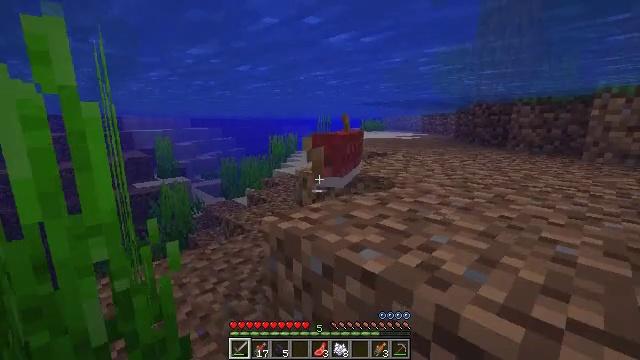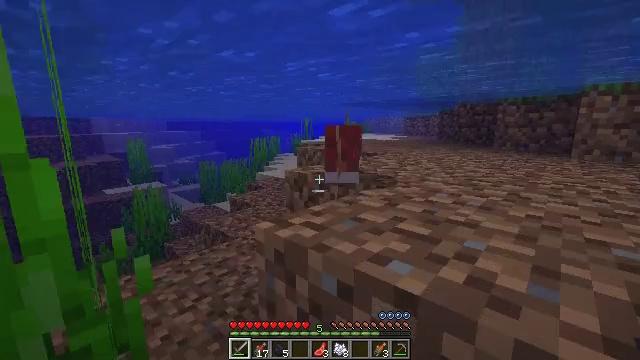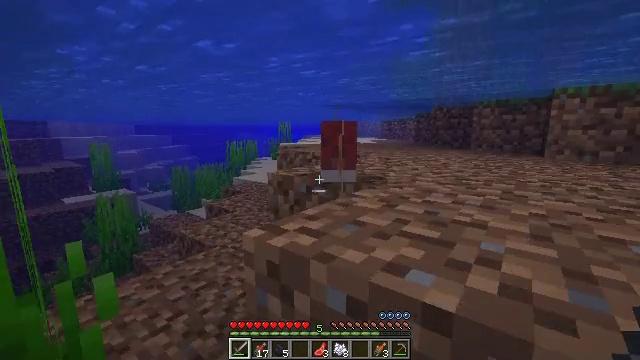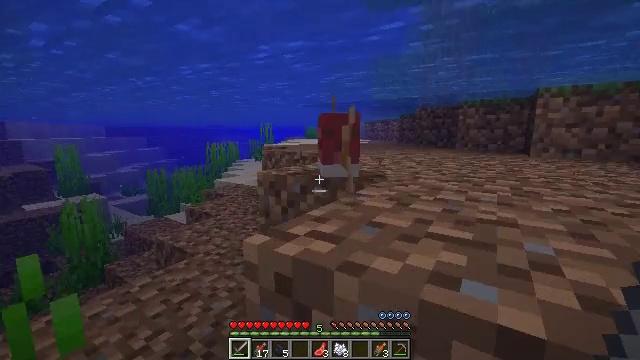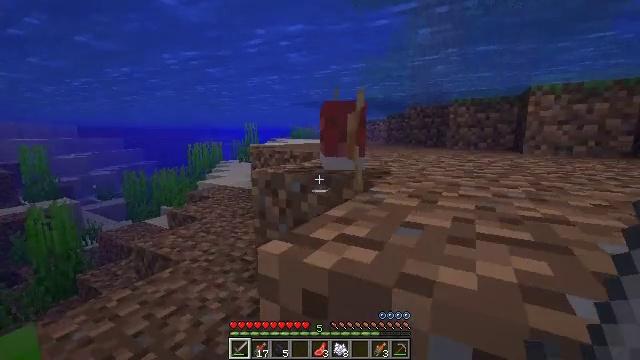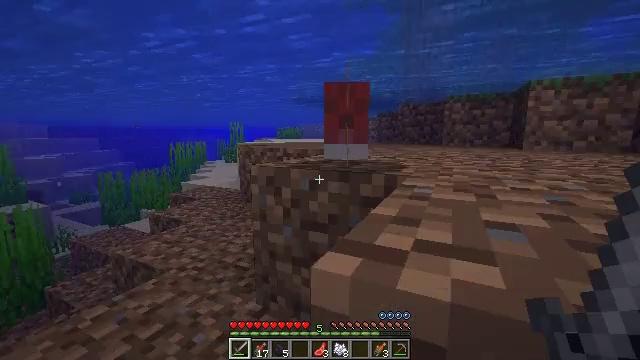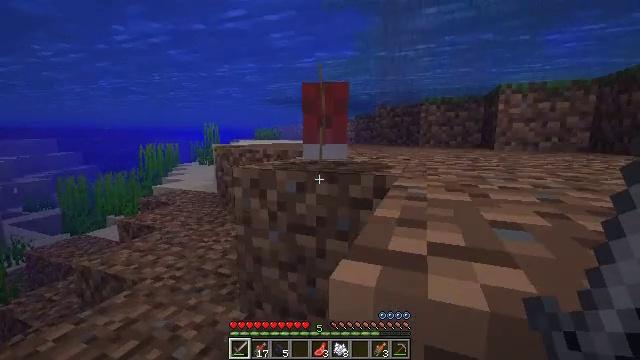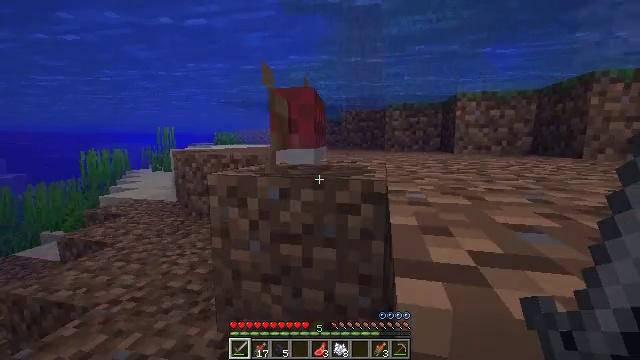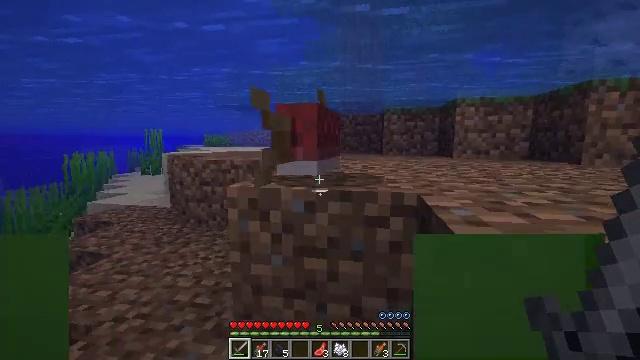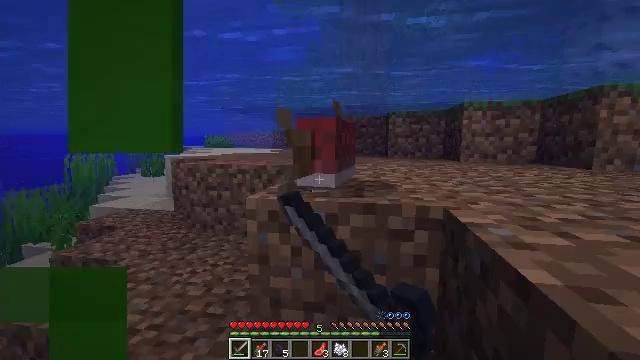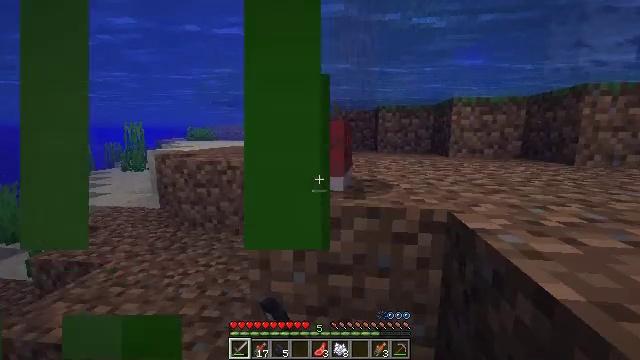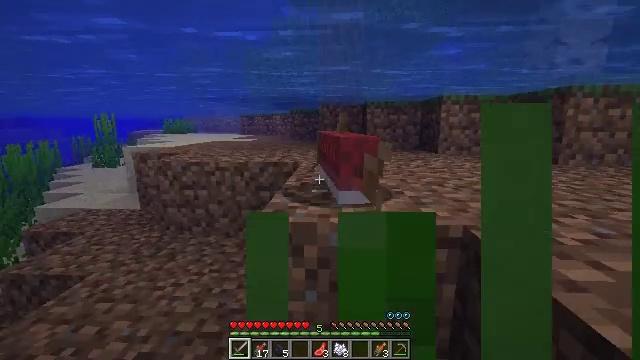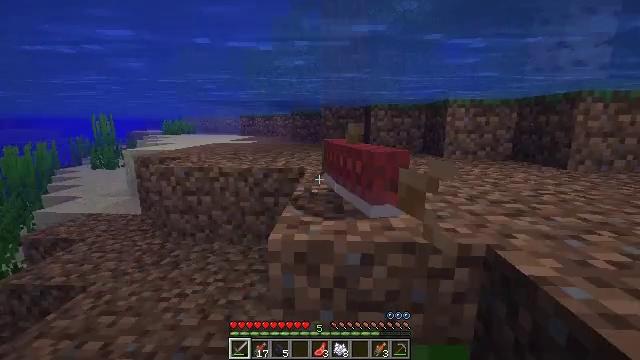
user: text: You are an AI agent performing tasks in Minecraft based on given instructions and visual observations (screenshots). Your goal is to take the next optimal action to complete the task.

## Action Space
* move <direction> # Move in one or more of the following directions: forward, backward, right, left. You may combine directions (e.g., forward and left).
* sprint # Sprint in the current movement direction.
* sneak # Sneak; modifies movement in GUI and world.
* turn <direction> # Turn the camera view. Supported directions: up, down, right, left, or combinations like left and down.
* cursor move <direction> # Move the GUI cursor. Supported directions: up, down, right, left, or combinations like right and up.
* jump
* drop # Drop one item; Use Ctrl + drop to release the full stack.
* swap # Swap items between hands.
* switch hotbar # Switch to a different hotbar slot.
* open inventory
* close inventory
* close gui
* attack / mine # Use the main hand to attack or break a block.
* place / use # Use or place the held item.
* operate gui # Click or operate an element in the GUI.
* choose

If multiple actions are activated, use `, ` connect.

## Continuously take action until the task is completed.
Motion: motion action
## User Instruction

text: Collect tall seagrass by holding left button.
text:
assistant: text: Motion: move forward and move left, turn right
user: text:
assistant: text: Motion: move forward and move left, turn right
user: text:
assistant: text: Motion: move forward and move left, turn right
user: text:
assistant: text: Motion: move forward, turn right
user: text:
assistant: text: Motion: move forward, turn right
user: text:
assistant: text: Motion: move forward, turn right, jump
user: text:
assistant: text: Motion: move forward, turn right, jump
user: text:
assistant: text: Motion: move forward, turn right, attack / mine, jump
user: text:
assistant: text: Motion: move forward, attack / mine, jump
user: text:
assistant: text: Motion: move forward, turn right and down, attack / mine, jump
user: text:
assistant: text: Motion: move forward, turn right and down, jump
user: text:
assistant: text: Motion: move forward, jump
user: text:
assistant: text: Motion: jump